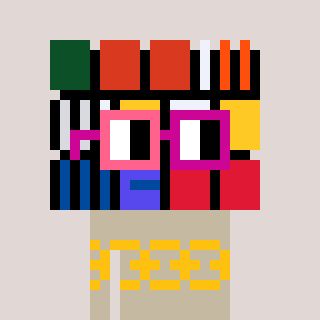
a pixel art character with square pink and red glasses, a abstract-shaped head and a bege-colored body on a warm background